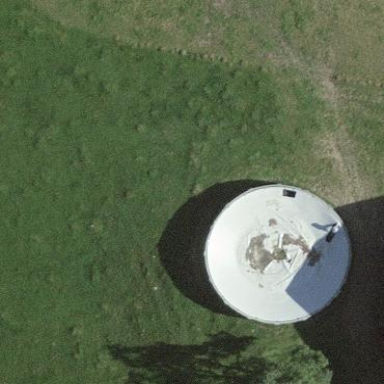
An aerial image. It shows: Storage tank that is man-made.